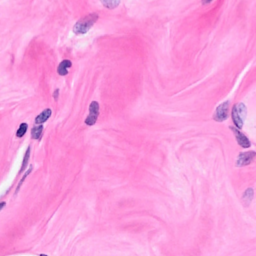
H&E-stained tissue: Breast